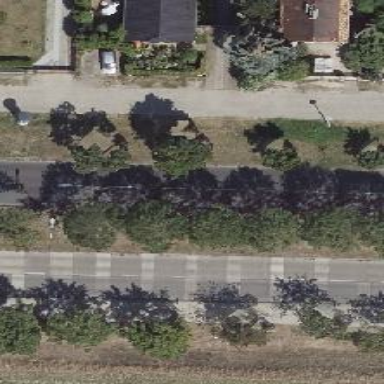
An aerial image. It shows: Beautiful avenue lined with deciduous broadleaved trees.